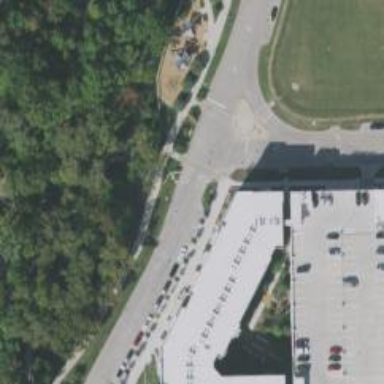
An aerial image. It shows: Tertiary road with separate sidewalk.